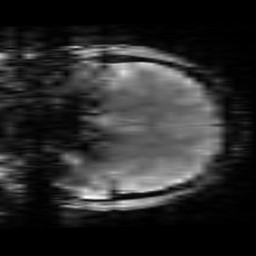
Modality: T2starw
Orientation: coronal
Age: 27
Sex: male
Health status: healthy
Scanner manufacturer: siemens
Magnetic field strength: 3 T
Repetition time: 0.7 s
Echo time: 0.02 s